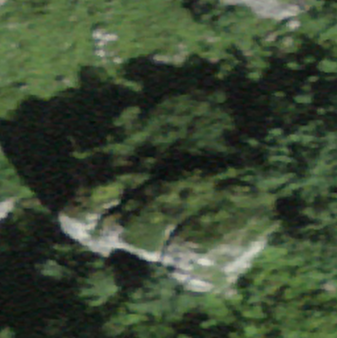
Label: bouldering_area